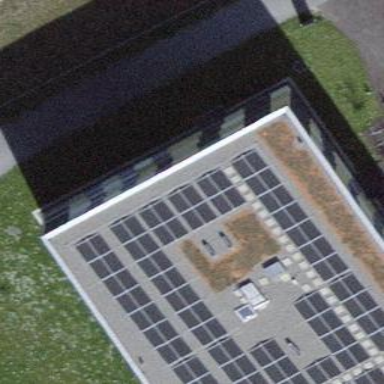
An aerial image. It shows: Flat-roofed apartment building.